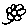
Label: flower